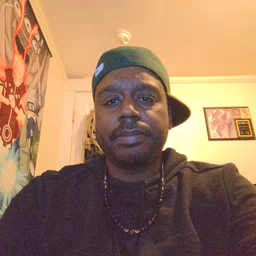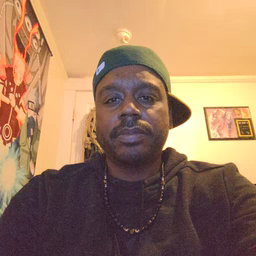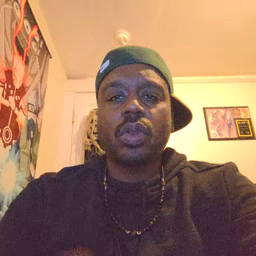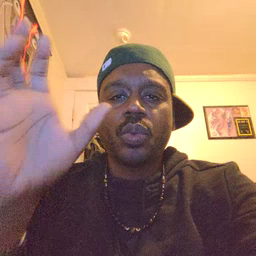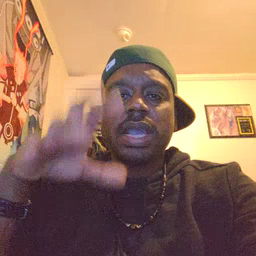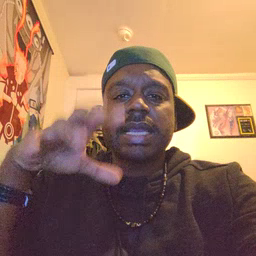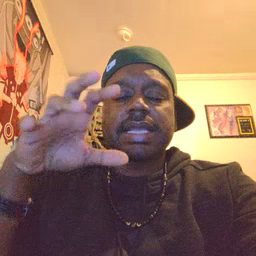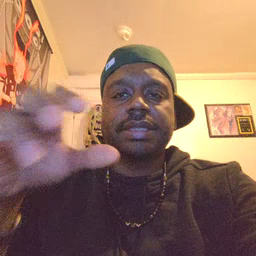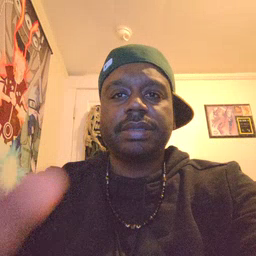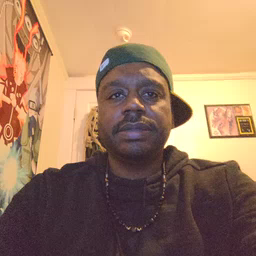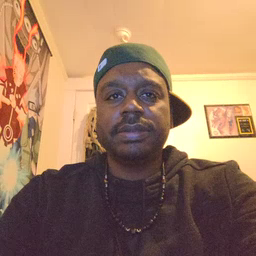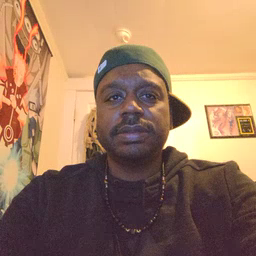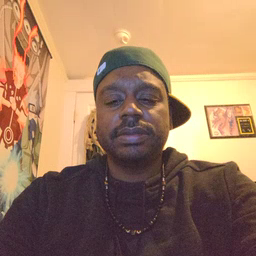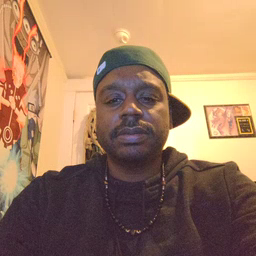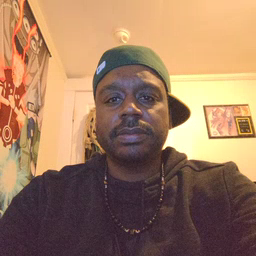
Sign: rain